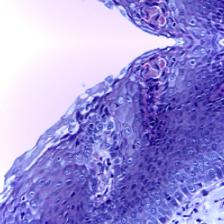
Diagnosis: Normal